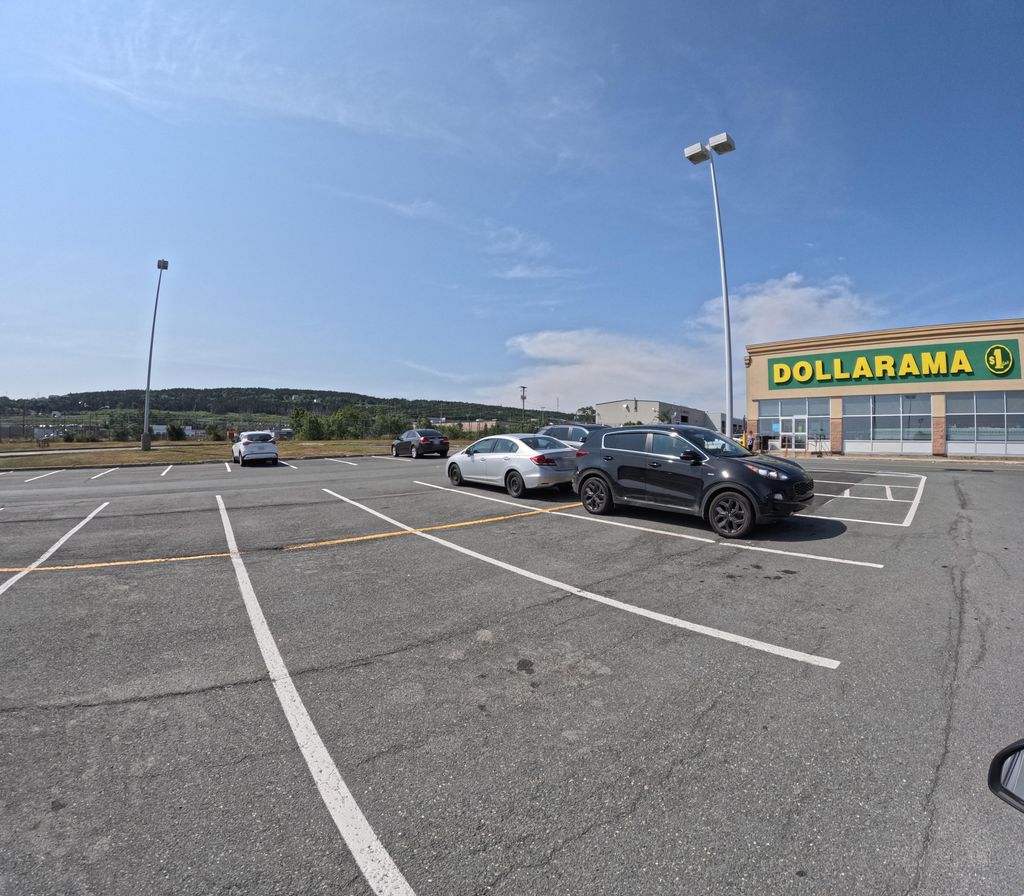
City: st_johns